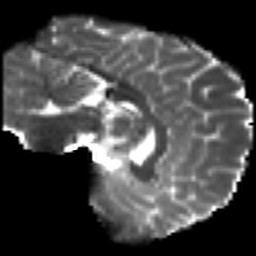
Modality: T2w
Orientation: sagittal
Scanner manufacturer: siemens
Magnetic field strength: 3 T
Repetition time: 7.8 s
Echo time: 0.09 s